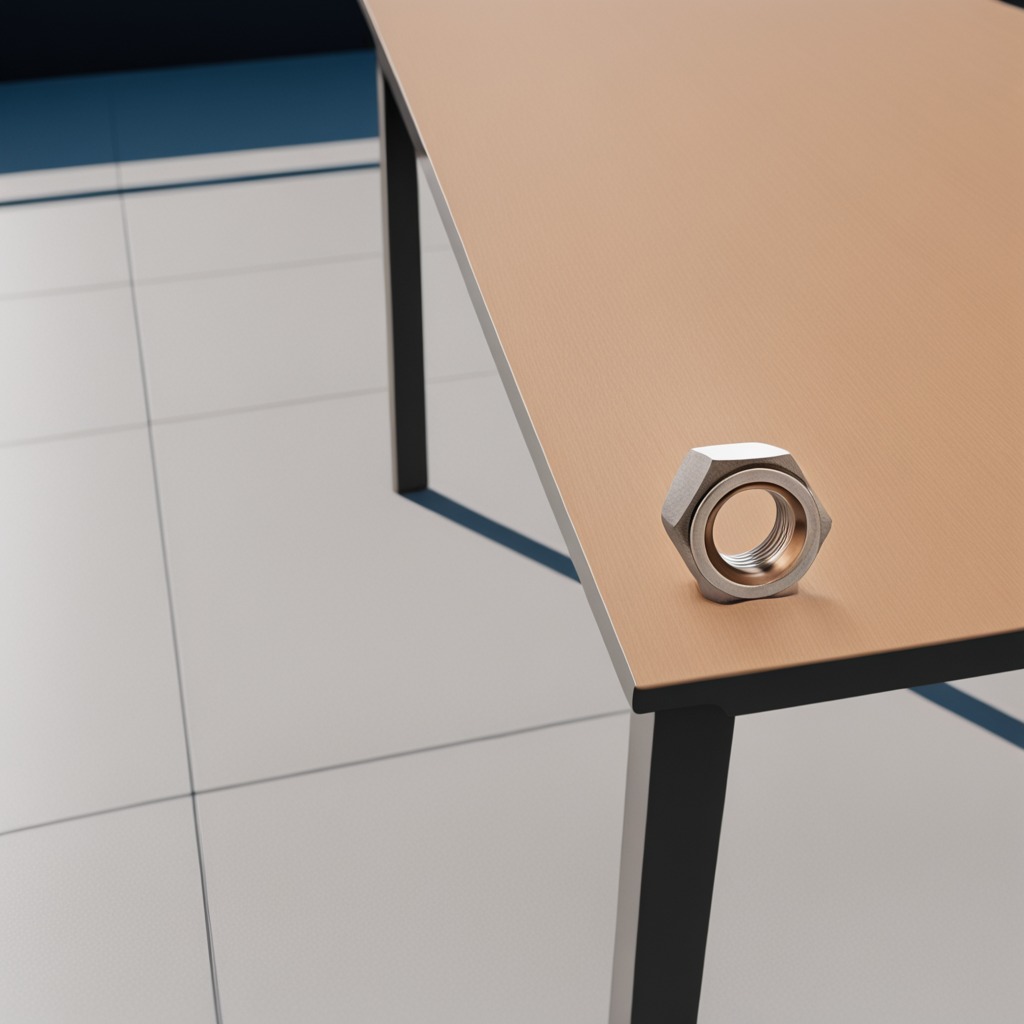
A metal nut is lying on a clean utility table in a temporary outdoor tool station.